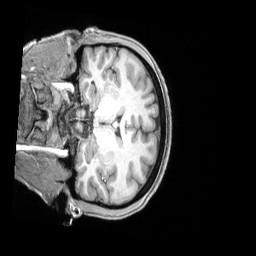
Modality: T1w
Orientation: coronal
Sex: female
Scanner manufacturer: siemens
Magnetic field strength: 3 T
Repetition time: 2.4 s
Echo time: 0.00222 s